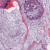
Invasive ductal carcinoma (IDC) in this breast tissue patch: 1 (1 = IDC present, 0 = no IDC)